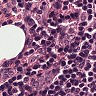
Metastatic tissue present: no